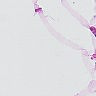
Metastatic tissue present: no